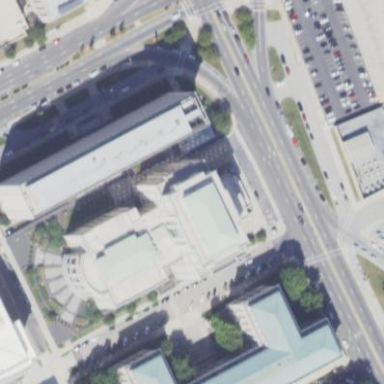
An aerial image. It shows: Government office building.